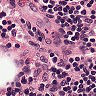
Metastatic tissue present: no